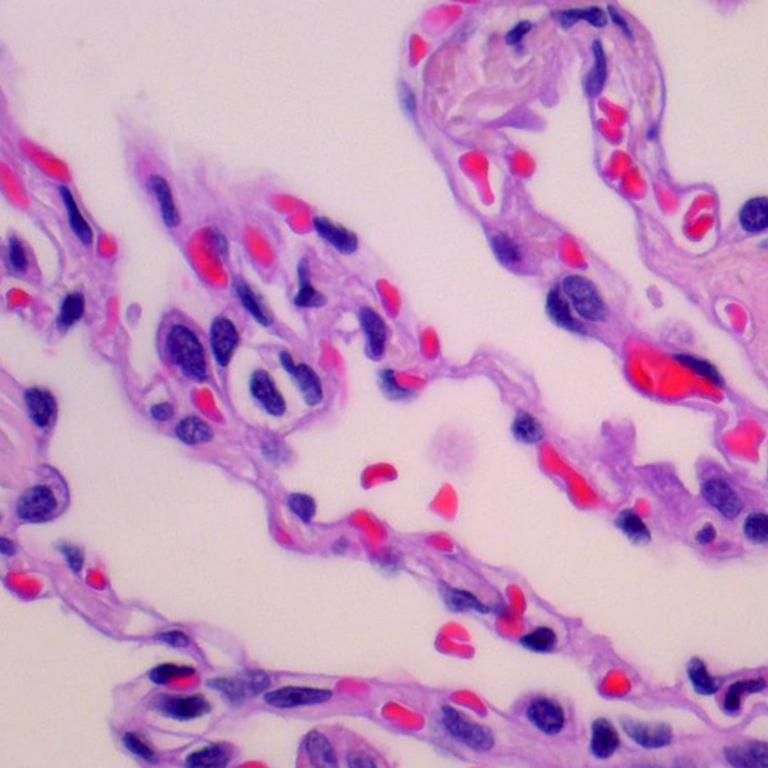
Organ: lung
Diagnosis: benign